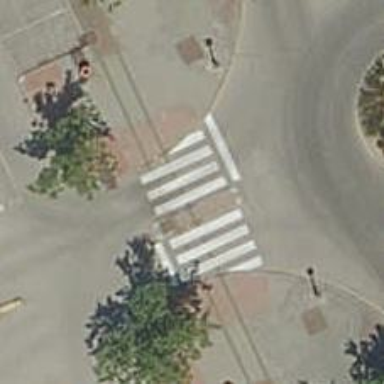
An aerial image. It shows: Uncontrolled zebra crossing on the road.